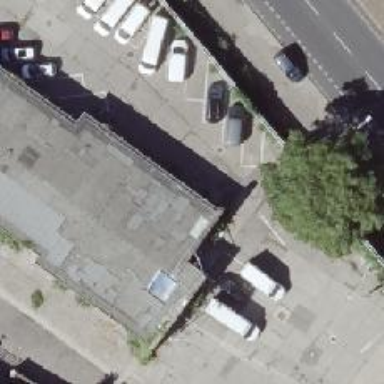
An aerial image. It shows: Nightclub.